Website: apple-inc
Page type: customer-info-address
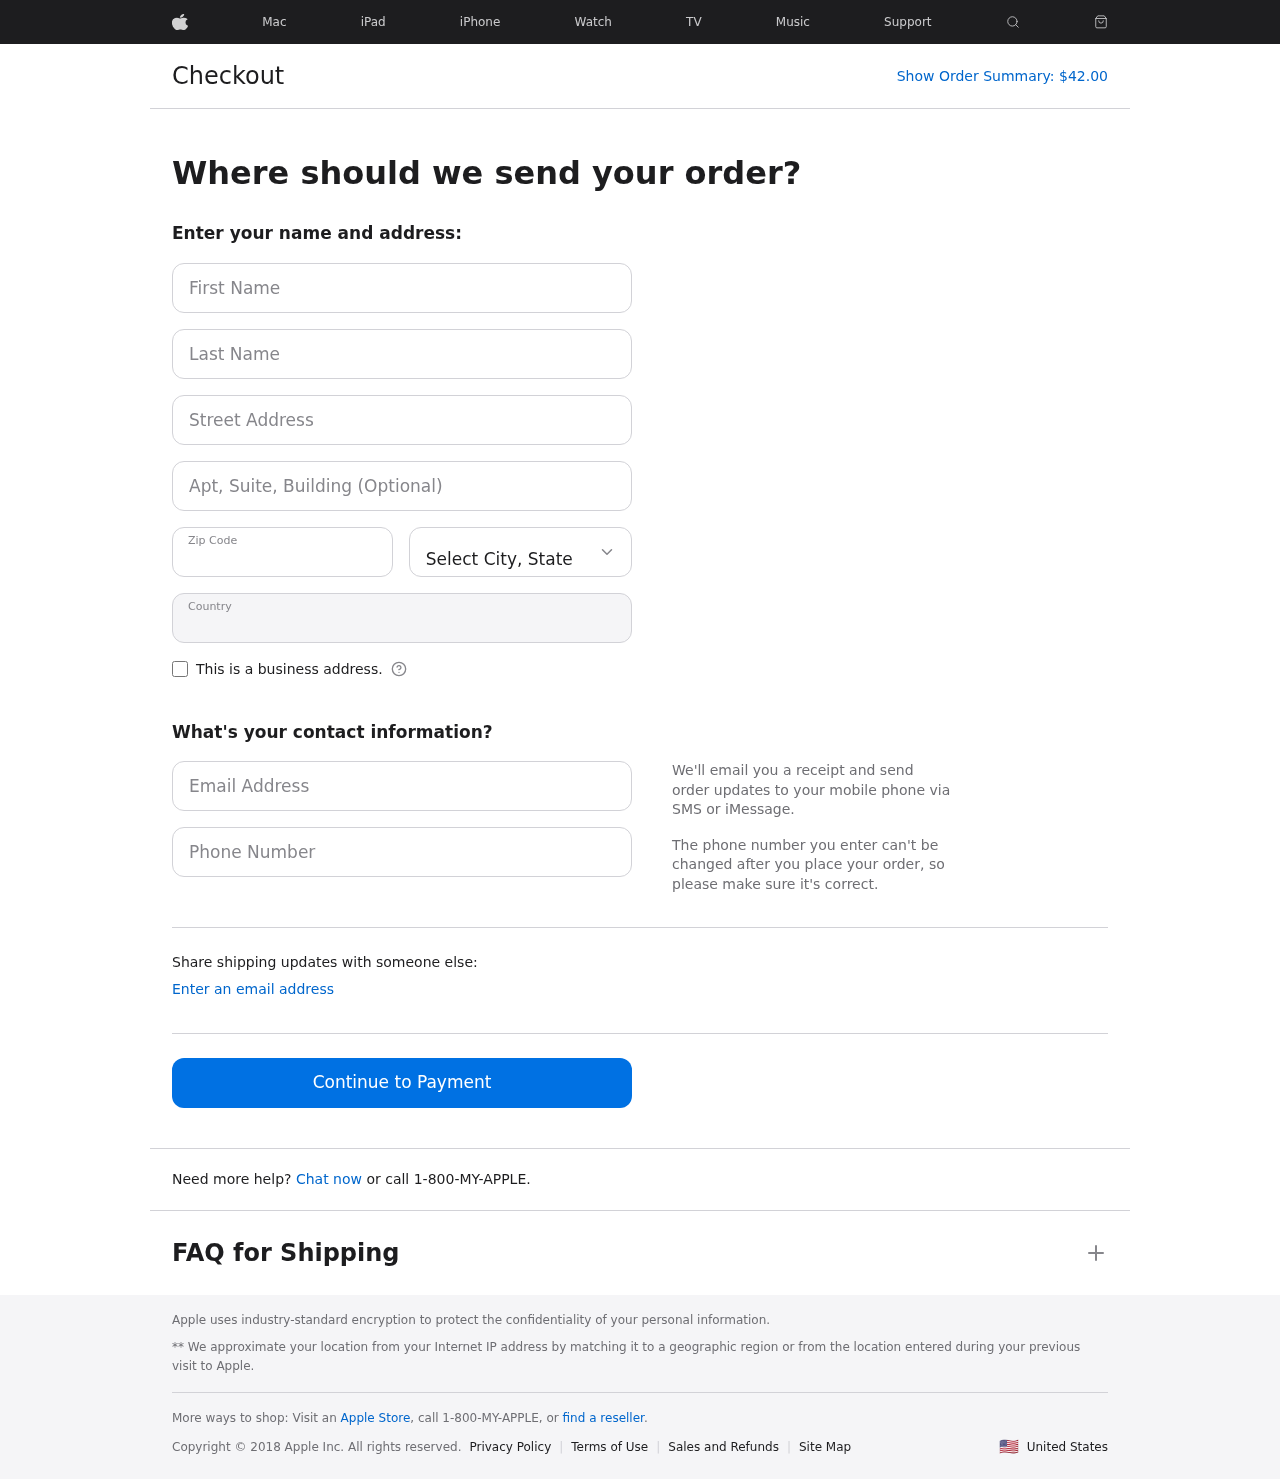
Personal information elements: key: PII_CITY_STATE
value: Nicholasshire, AR
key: PII_COUNTRY
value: United States
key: PII_EMAIL
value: michael_smith@hotmail.com
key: PII_FIRSTNAME
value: Michael
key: PII_LASTNAME
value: Smith
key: PII_PHONE
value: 6124181815
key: PII_POSTCODE
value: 68055
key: PII_STREET
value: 317 Wright Circle Suite 129
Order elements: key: ORDER_TOTAL
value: $42.00